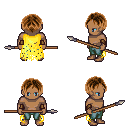
a pixel art fantasy rpg character, male body template, human, dark skin, yellow tattered cape, teal pants, brown parted hairstyle, cloth bracers, spear, four views (front, back, left, right), 2x2 character sprite sheet, small pixel art, hard edges, no anti-aliasing